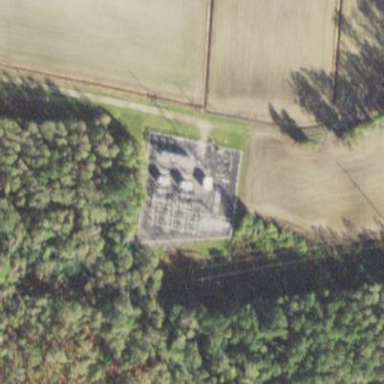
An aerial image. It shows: Distribution level power substation surrounded by fence.